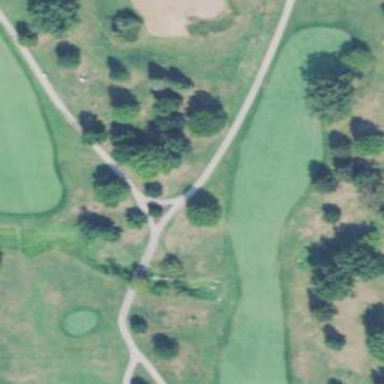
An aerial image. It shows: Grassy area designated as golf fairway.